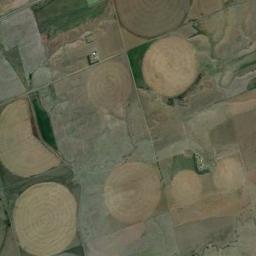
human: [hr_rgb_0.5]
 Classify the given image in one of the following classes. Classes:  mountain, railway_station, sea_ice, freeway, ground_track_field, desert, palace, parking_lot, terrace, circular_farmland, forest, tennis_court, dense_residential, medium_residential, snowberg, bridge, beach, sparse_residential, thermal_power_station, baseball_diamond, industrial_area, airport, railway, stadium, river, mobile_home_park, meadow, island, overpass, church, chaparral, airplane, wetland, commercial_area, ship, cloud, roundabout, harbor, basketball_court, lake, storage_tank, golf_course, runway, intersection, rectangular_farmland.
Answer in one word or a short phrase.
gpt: circular_farmland